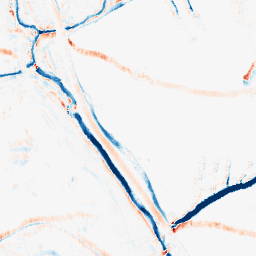
Category: morphological
Decomposition family: morphological_rect
Decomposition parameters: operation: average
width: 5
height: 10
Upsampling method: regularized
Upsampling parameters: scale: 4
lambda_reg: 0.001
Upsampling scale: 4